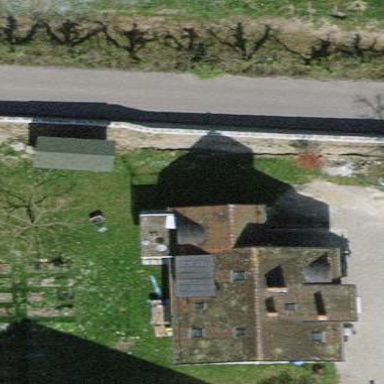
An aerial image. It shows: Detached building with gabled roof.